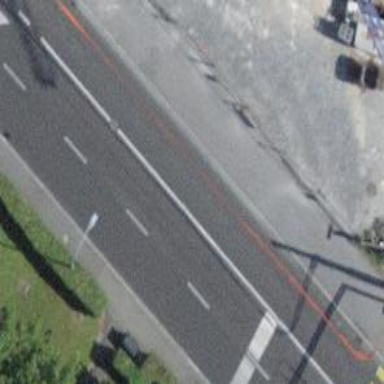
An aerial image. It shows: Sidewalk along the footway.